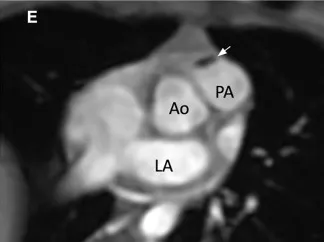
Evaluation of the mitral and pulmonary valve vegetations using cardiac computed tomography (CT) and cardiac magnetic resonance (CMR). (D,E) Transverse CT and CMR images through the right ventricular outflow tract showed a small oscillating mass on the anterior cusp of the pulmonary valve.
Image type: radiology (mri)